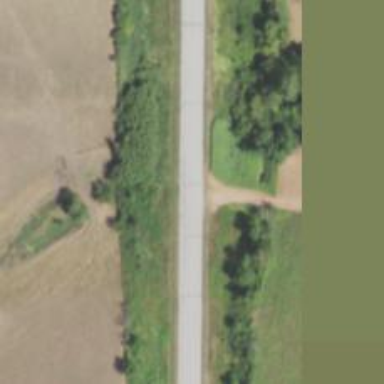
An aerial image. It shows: Secondary road.